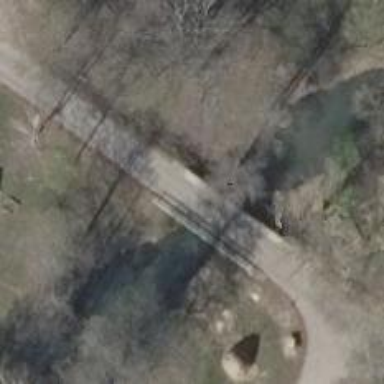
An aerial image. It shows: Bicycle road on unclassified asphalt road that crosses over bridge.